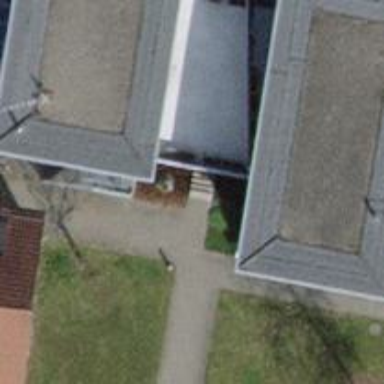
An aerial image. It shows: Flat roof terrace building.